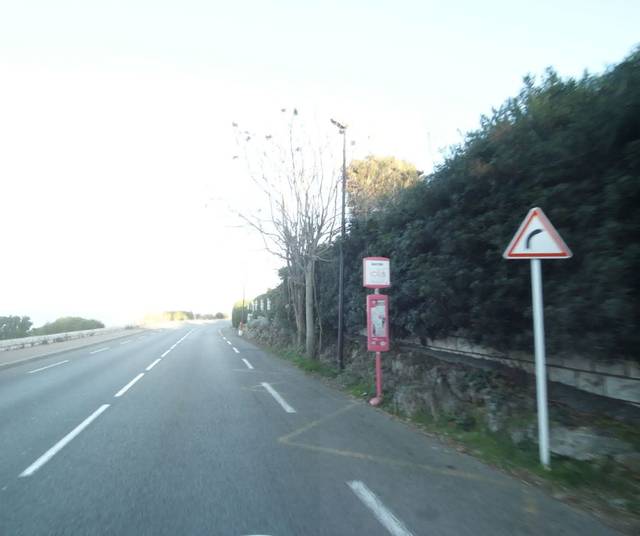
Region: France
Coordinates: 43.57, 7.138